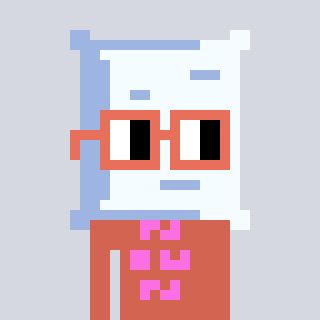
a pixel art character with square orange glasses, a pillow-shaped head and a peachy-colored body on a cool background